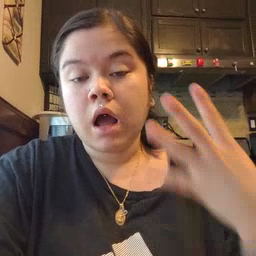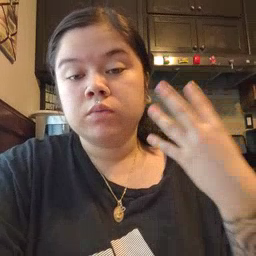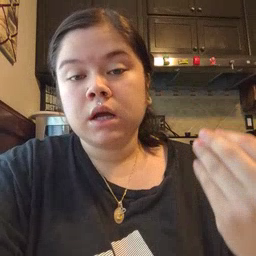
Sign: outside